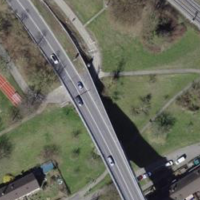
EUNIS habitat code: 25
Species observed at this site:
Salvia pratensis